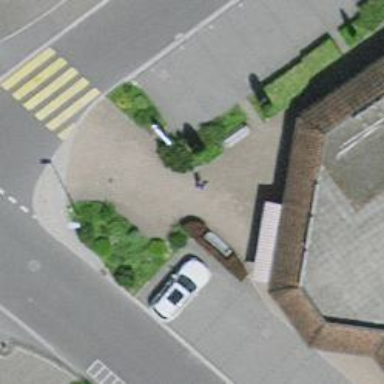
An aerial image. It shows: White bench.